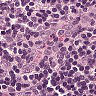
Metastatic tissue present: no